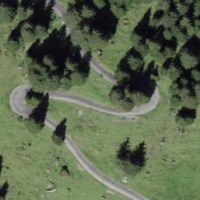
EUNIS habitat code: 23
Species observed at this site:
Corvus corone
Turdus philomelos
Dendrocopos major
Turdus viscivorus
Falco peregrinus
Buteo buteo
Sylvia atricapilla
Erithacus rubecula
Cuculus canorus
Dryocopus martius
Phoenicurus ochruros
Certhia familiaris
Nucifraga caryocatactes
Phoenicurus phoenicurus
Garrulus glandarius
Falco tinnunculus
Corvus corax
Periparus ater
Cyanistes caeruleus
Lophophanes cristatus
Troglodytes troglodytes
Chloris chloris
Fringilla coelebs
Regulus ignicapilla
Turdus torquatus
Columba palumbus
Turdus merula
Parus major
Turdus pilaris
Regulus regulus
Motacilla alba
Aquila chrysaetos
Accipiter nisus